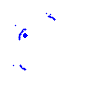
Particle: pion